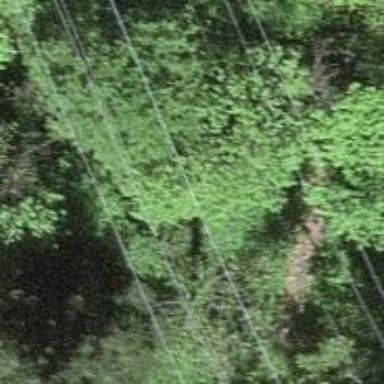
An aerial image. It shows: Power line is depicted.